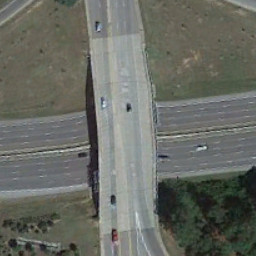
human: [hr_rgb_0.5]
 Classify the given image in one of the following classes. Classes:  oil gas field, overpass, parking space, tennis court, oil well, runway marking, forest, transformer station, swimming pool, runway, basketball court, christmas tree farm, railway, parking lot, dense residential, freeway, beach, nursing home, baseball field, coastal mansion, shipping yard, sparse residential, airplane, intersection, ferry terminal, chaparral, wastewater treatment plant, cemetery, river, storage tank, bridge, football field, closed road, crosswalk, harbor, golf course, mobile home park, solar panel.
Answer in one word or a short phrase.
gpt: overpass